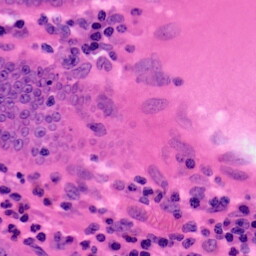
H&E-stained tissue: Colon